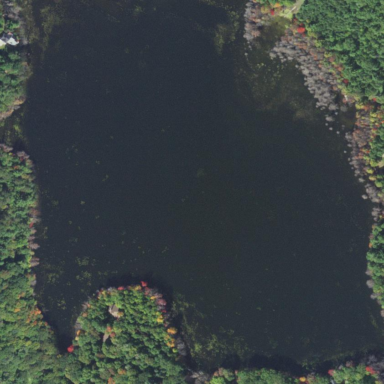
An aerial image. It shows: Beautiful lake surrounded by nature.